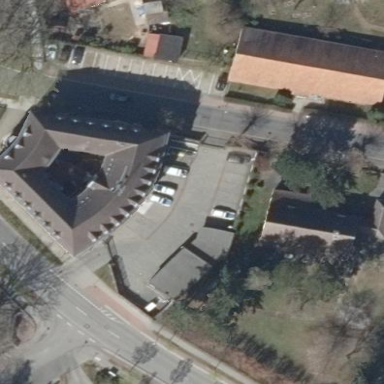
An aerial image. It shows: Civic building used as police station.